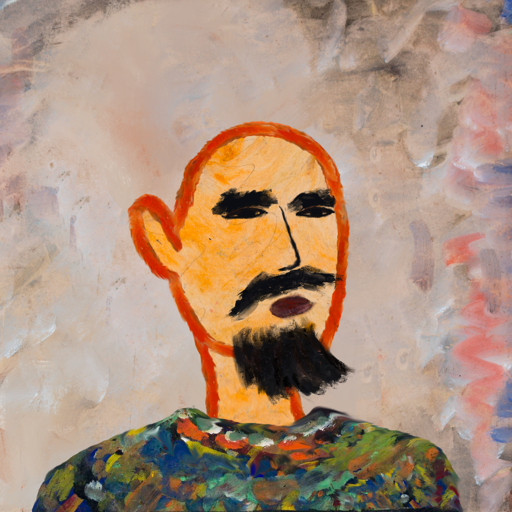
Background: Roy_Bahadur, Head And Neck Side: Experience, Face Side: Mosgoul, Bust: An_Impression, Hair Side: Blank, Head Accessory: Blank, Second Necklace: Blank, Necklace: Blank, Baby: Blank